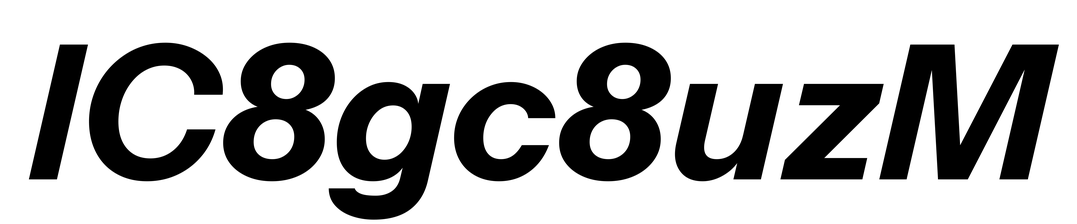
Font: InstrumentSans-Italic_Bold_Italic